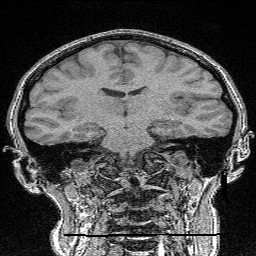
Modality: FLASH
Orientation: sagittal
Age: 26
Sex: female